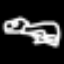
Label: frog